Interaction volume radius: 10 \u00c5
Interaction volume height: 15 \u00c5
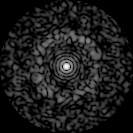
Disorder parameter: 0.8223